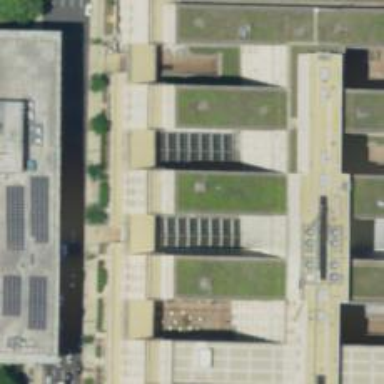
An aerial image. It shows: Government office.